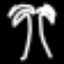
Label: palm tree